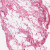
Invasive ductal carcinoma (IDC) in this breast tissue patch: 0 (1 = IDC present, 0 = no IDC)